What modifications can be observed between these two pictures?
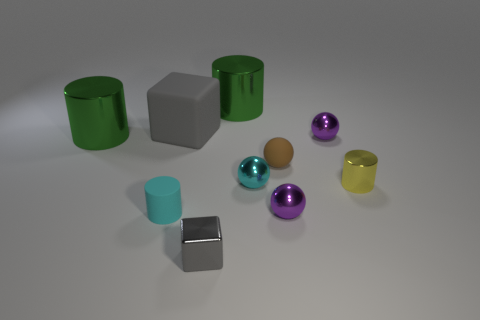
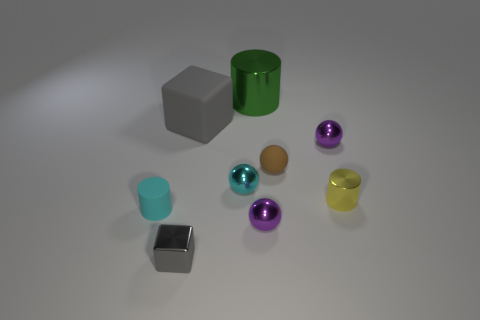
the large green metallic cylinder on the left side of the large gray object has disappeared
the big green shiny cylinder that is on the left side of the cyan rubber object has disappeared
the big green metal cylinder that is on the left side of the small cyan cylinder has disappeared